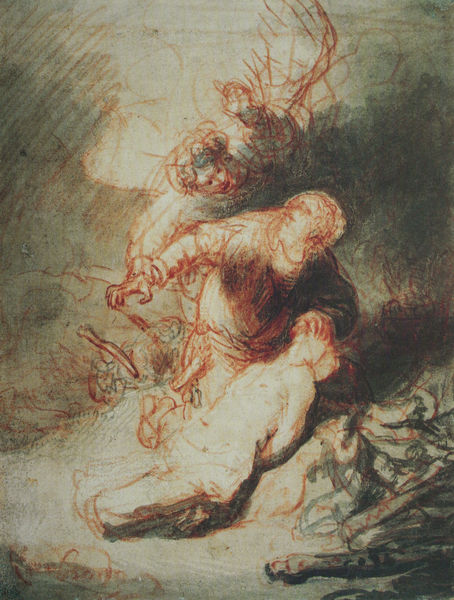
Titel: Der Engel verhindert die Opferung Isaaks
Künstler: Rembrandt
Standort: London
Institution: British Museum
Schlagwörter: red, religious, white, women, black, green, grey, hair, painting, woman, hand, angel, cloud, man, rock, sky, girl, orange, death, boy, child, eyes, grass, drawing, shadow, mouth, animals, sketch, fly, wings, dead, rope, draft, jesus, watercolor, art, study, pencil, animal, lines, fingers, god, colour, maria, bible, father, son, kid, dagger, scary, violence, wing, bones, snake, surreal, guide, hurt, killing, murder, image, concept, weapon, moses, knife, blood, sacrifice, david, corpse, divine, kneel, stop, haunted, throat, tied, old testament, frightening, mercy, devotion, weird, bad, bound, swoop, preliminary, violent, trace, abraham, gand, hit, beat, isaac, michelangelo buanarotti, skecth, intervention, sopped, halted, stopped, sacrifice of isaac, sacrfice